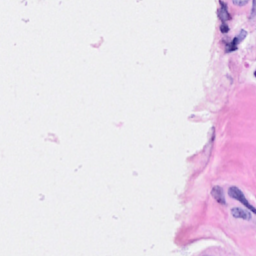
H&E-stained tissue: Breast